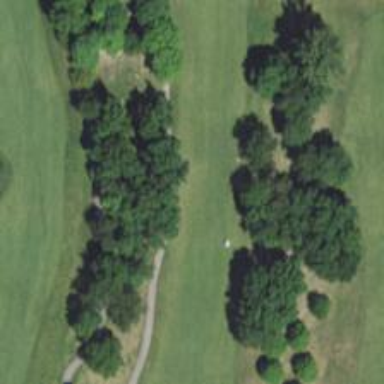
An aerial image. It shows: View of golf hole.